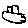
Label: bird